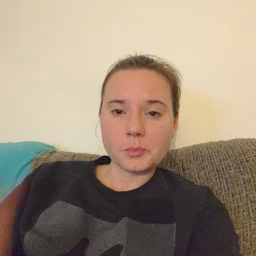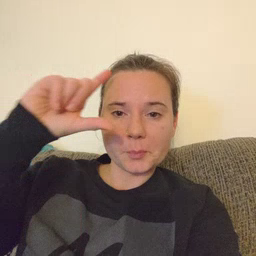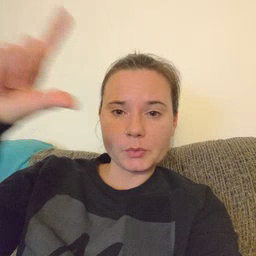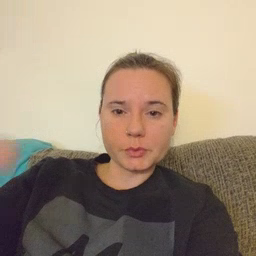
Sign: moon